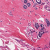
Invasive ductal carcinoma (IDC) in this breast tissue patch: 0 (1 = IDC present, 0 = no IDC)